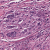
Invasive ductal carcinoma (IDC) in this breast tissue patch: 1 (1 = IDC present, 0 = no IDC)